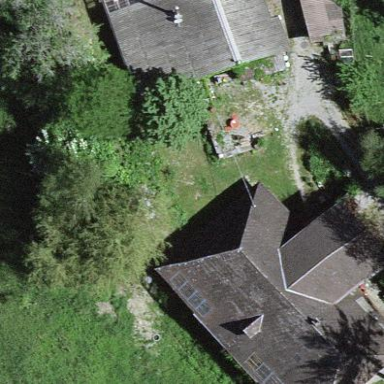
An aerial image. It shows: Farm building.